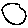
Label: circle